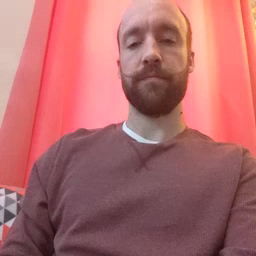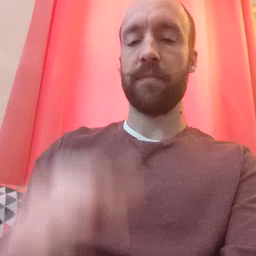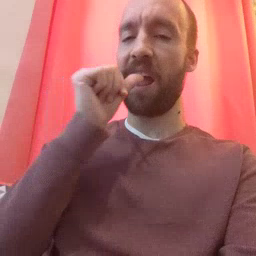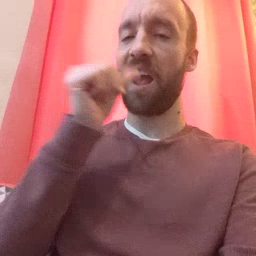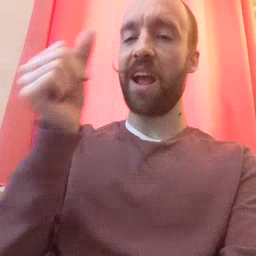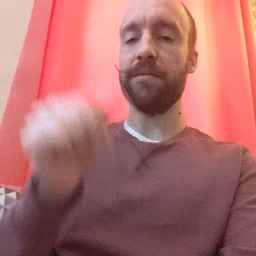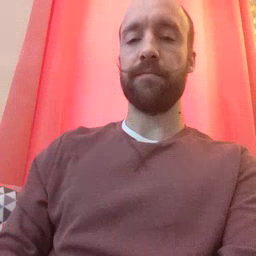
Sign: nuts